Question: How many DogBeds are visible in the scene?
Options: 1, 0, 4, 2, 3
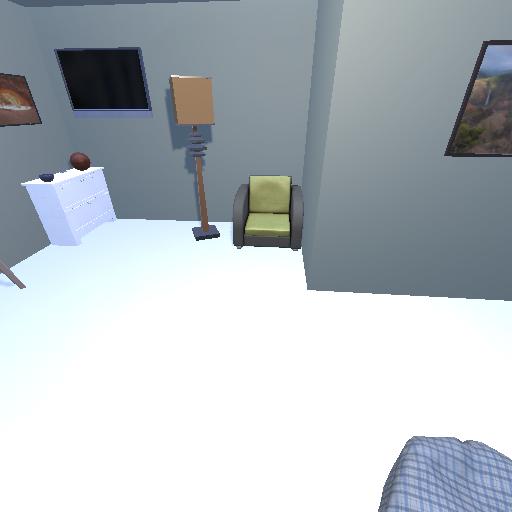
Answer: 1